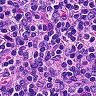
Metastatic tissue present: no